Question: I'm trying to implement an image gallery in my Angular app. I've managed the upload of pictures in this post: <URL>.
So files are put in a subdirectory on the basis of its 'project_id'. This works fine.
So now I'd like to display the whole set of images of a project. How am I accessing the subdirectory basing on the 'project_id'and how do I display a set of images in a convenient way? Any ideas are appreciated.
My try to route to the subdirectory. The GET request looks ok, the project_id is sent to the route. I can access the directory with a HTTP 200 code, but displaying the images wont work, getting a 404.
'''
app.get('/uploads/:id', function (req, res, next){
fs.readdir('uploads/'+req.params.id+'/', function (err, files){
if (err) return next (err);
res.send(files);
});
});
'''
'''
$http.get('/profile/project/').then(function (res){
$scope.projects = res.data;
$rootScope.projectId = $scope.projects._id;
console.log($scope.projectId);
var id = $rootScope.projectId;
console.log("Rausgezogene ID: " + id);
$http.get('/uploads/'+id).success(function (files){
$scope.img = files;
});
});
'''
'''
<li ng-repeat="x in img">
<img ng-src="uploads/{{projects._id}}/{{x}}" width="150" height="100"/>
</li>
'''

Cheers, Wandkleister.
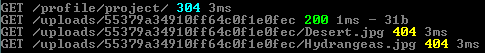
Answer: You are basically confusing your backend.
You need to put the images somewhere else that doesn't have a REST endpoint. When you make the request to get the image so you can display it, your API doesn't know that. It thinks you are trying to access a REST endpoint.
Put images somewhere, like '/public/images' if you are using a public folder, or something like that, where there is not an endpoint configured for it - just a regular folder, but publicly accessible.
OR you can keep it in uploads and change your api endpoint to something else. Just have it return the same directory listing.
For example:
'$http.get('/getUploadsDir/someID')' - returns the file list for '/uploads/someID'